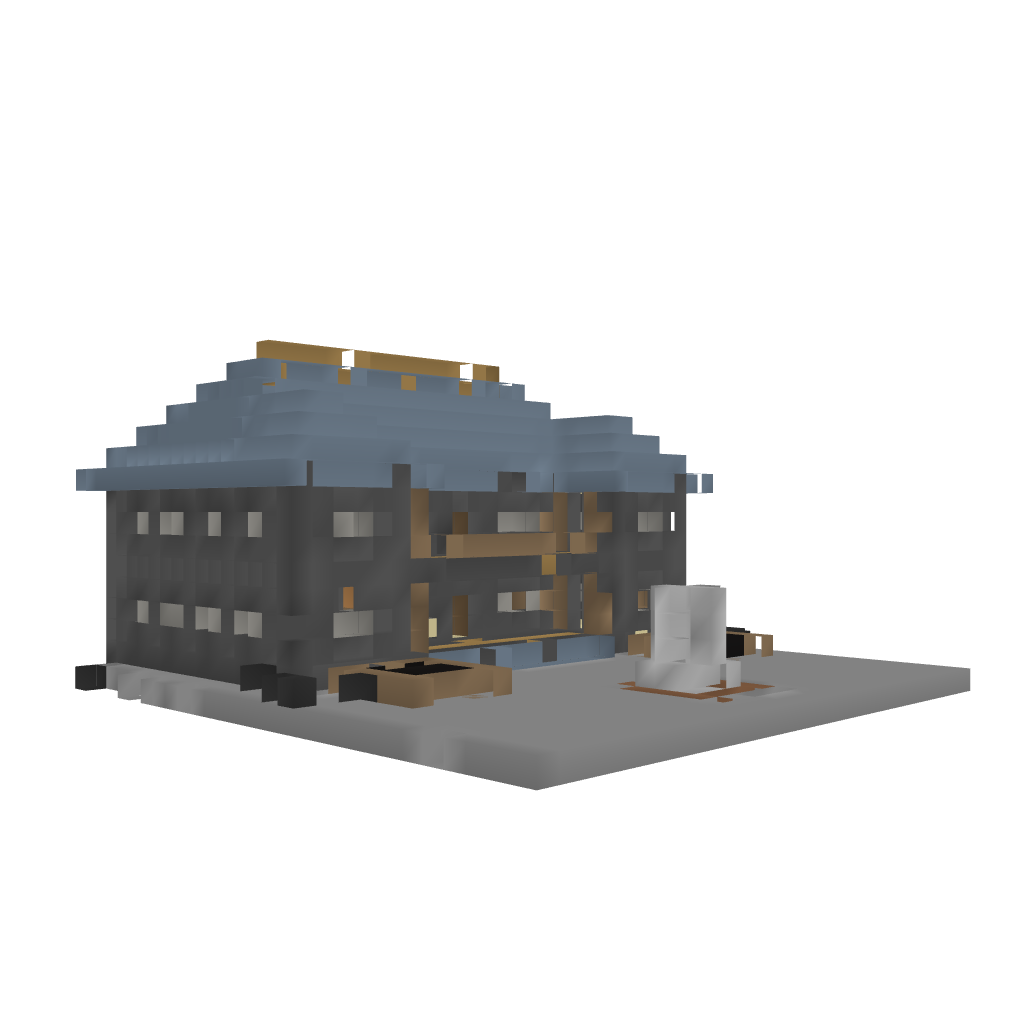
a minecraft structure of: Wooden Mansion